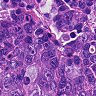
Metastatic tissue present: yes